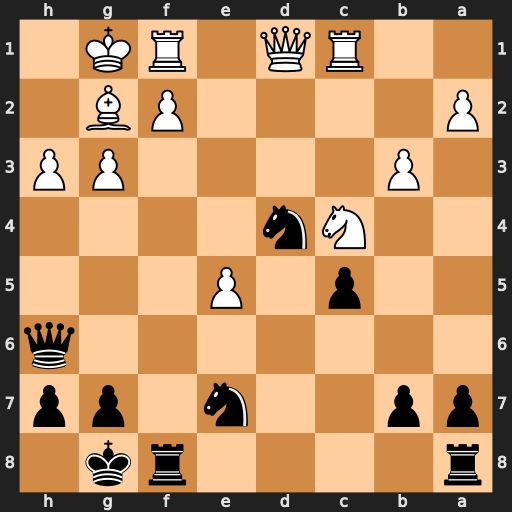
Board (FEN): r4rk1/pp2n1pp/7q/2p1P3/2Nn4/1P4PP/P4PB1/2RQ1RK1
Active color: b
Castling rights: -
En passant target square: -
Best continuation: Qxc1 Qxc1 Ne2+ Kh1 Nxc1